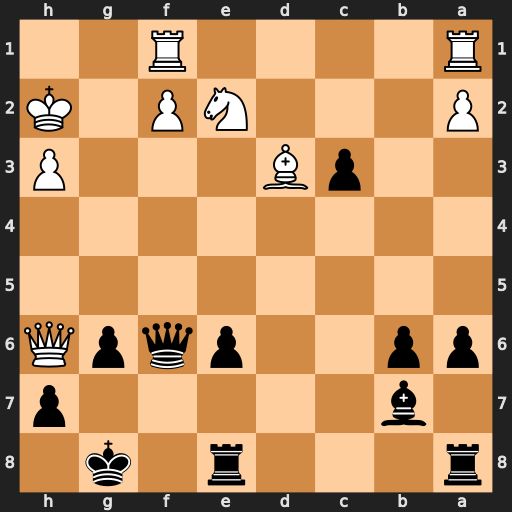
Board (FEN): r3r1k1/1b5p/pp2pqpQ/8/8/2pB3P/P3NP1K/R4R2
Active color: b
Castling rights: -
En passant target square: -
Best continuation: Qf3 Nf4 Rf8